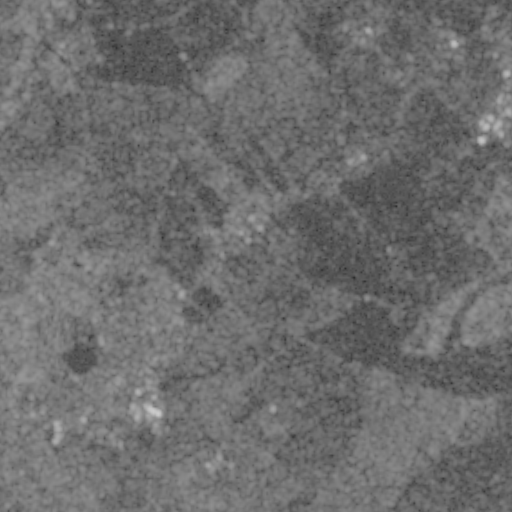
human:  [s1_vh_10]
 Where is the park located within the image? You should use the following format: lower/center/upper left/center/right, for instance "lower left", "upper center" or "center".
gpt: The park is located in the lower left of the image.
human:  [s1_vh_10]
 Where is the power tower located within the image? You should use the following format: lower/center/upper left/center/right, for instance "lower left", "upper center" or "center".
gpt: The power tower is located in the lower center of the image.
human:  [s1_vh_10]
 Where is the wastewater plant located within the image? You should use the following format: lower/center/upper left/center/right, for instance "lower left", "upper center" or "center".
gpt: The wastewater plant is located in the lower left of the image.
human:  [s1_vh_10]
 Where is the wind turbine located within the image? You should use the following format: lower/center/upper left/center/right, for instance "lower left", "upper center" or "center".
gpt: The wind turbine is located in the upper center of the image.
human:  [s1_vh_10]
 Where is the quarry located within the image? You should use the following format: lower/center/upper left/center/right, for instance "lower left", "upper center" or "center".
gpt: There is no quarry in the image.

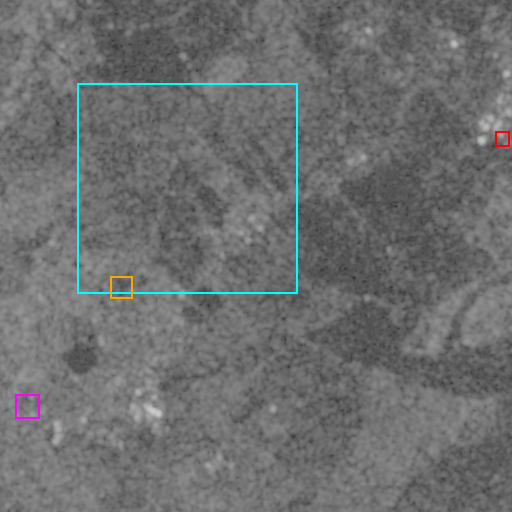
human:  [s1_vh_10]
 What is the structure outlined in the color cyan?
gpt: The structure outlined in cyan is a crop field.
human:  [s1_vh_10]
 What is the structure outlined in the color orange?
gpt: The structure outlined in orange is a park.
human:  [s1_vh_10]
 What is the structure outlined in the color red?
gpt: The structure outlined in red is a parking lot.
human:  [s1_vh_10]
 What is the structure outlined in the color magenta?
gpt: The structure outlined in magenta is a wastewater plant.
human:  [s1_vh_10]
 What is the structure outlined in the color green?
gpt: There is no green outline.